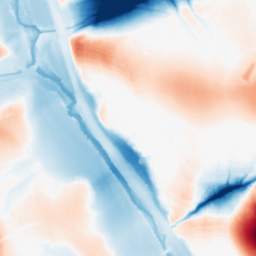
Category: morphological
Decomposition family: tophat_combined
Decomposition parameters: size: 50
Upsampling method: bilinear
Upsampling parameters: scale: 4
Upsampling scale: 4